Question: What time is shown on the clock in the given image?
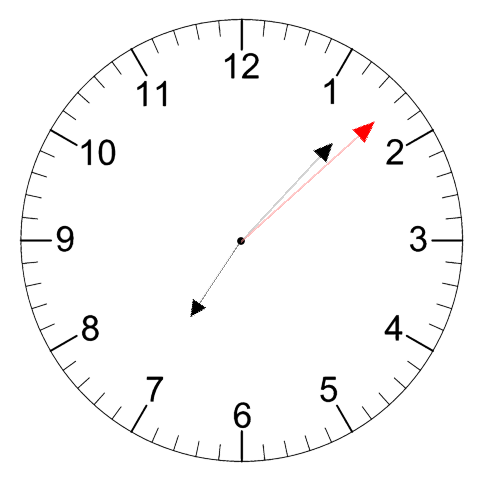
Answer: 07:07:08